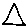
Label: triangle